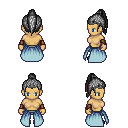
a pixel art fantasy rpg character, female body template, human, tanned skin, overskirt, teal pants, gray long topknot hairstyle, iron tiara, leather bracers, black slippers, four views (front, back, left, right), 2x2 character sprite sheet, small pixel art, hard edges, no anti-aliasing